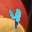
Label: 4